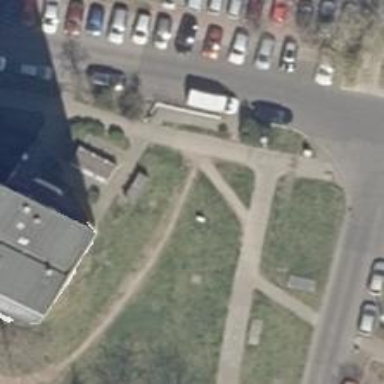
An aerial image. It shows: Concrete footway.